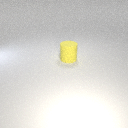
large yellow rubber cylinder